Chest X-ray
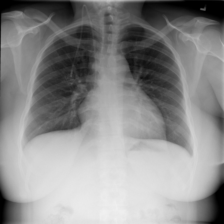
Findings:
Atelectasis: negative
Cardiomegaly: negative
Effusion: negative
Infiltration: negative
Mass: negative
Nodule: negative
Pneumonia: negative
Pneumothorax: negative
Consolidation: negative
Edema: negative
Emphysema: negative
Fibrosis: negative
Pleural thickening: negative
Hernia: negative